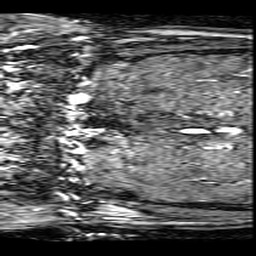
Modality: angio
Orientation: coronal
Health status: ill
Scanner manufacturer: philips
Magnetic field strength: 3 T
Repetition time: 0.01754 s
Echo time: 0.003075 s